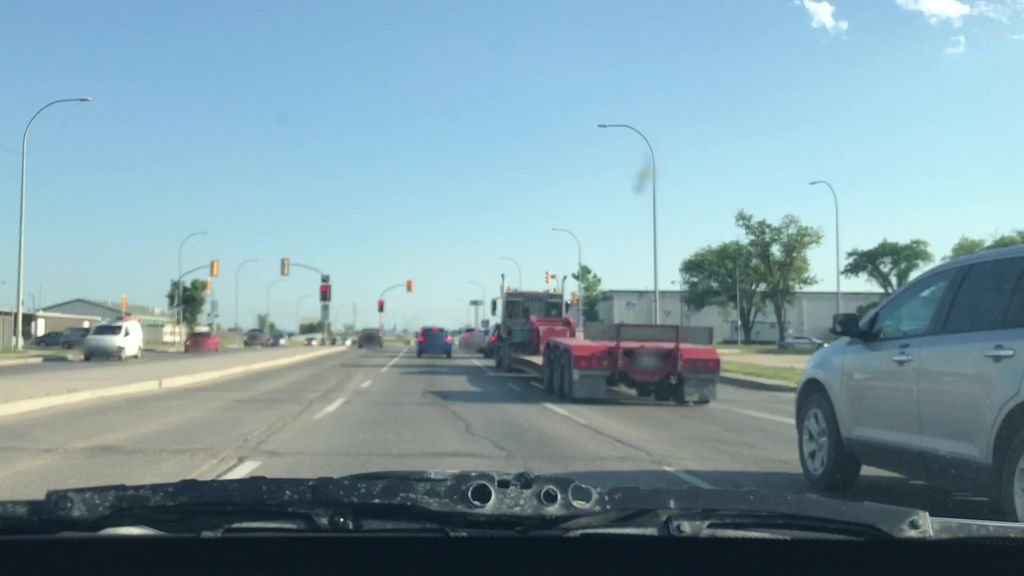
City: winnipeg